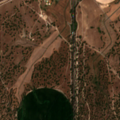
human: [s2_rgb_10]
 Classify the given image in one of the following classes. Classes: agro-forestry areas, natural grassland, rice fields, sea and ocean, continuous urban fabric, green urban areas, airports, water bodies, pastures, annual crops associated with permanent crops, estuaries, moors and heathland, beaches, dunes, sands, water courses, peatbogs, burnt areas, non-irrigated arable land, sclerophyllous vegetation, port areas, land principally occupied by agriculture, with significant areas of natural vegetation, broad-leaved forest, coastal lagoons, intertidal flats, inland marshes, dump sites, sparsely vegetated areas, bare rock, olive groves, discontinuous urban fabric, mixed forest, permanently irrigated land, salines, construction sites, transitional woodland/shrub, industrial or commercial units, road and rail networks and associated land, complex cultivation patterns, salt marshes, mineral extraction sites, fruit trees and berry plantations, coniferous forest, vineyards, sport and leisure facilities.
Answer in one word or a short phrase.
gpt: permanently irrigated land, pastures, agro-forestry areas